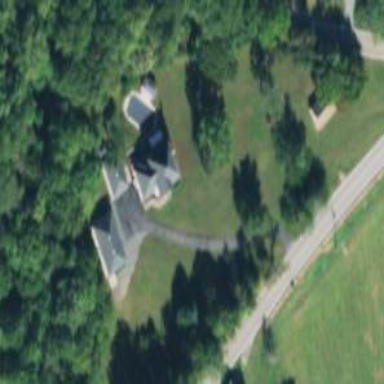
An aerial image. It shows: Driveway leading to service road.